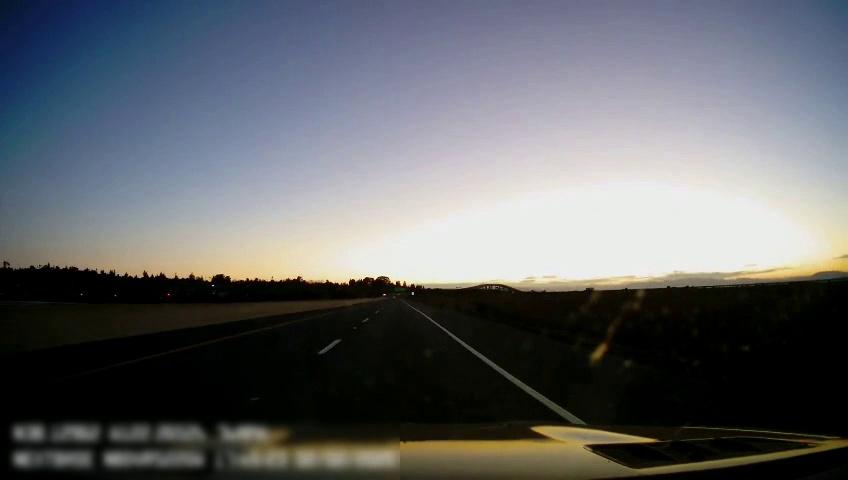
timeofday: Dusk/Dawn/Twilight
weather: Sunny
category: Drivable Space
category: Lanes | Current Lane
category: Lanes | Current Lane
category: Lanes | Alternate Lane